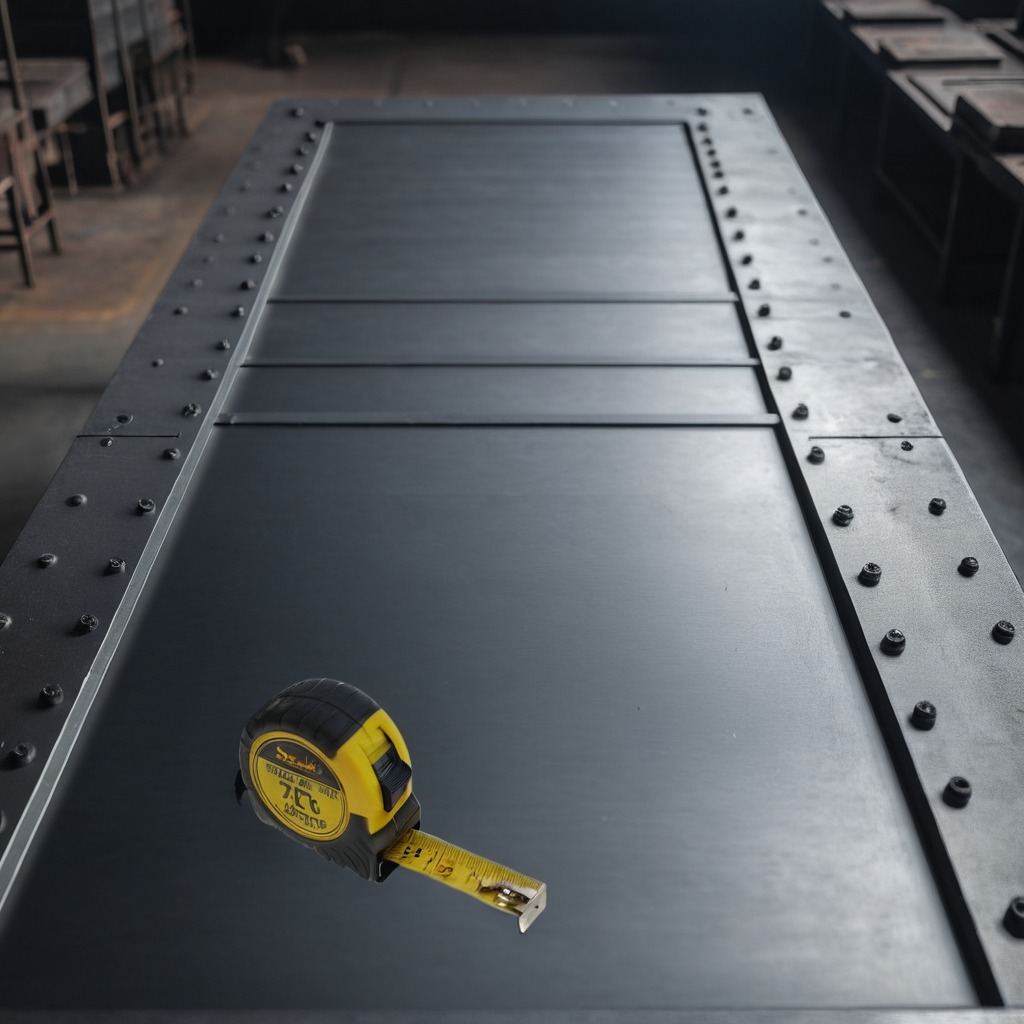
A measuring tape is lying on a cold steel table in a mining workshop.